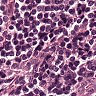
Metastatic tissue present: no